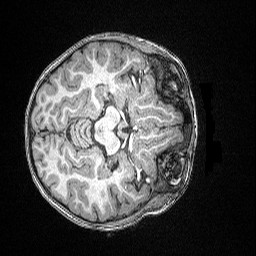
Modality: T1w
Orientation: axial
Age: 80
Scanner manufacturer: siemens
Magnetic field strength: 3 T
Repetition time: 2.5 s
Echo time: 0.00347 s